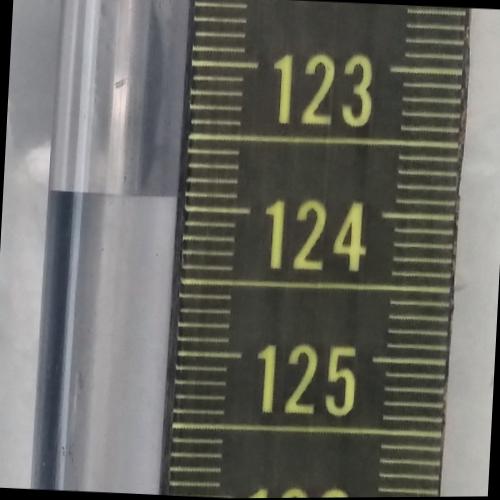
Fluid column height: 123.9 cm